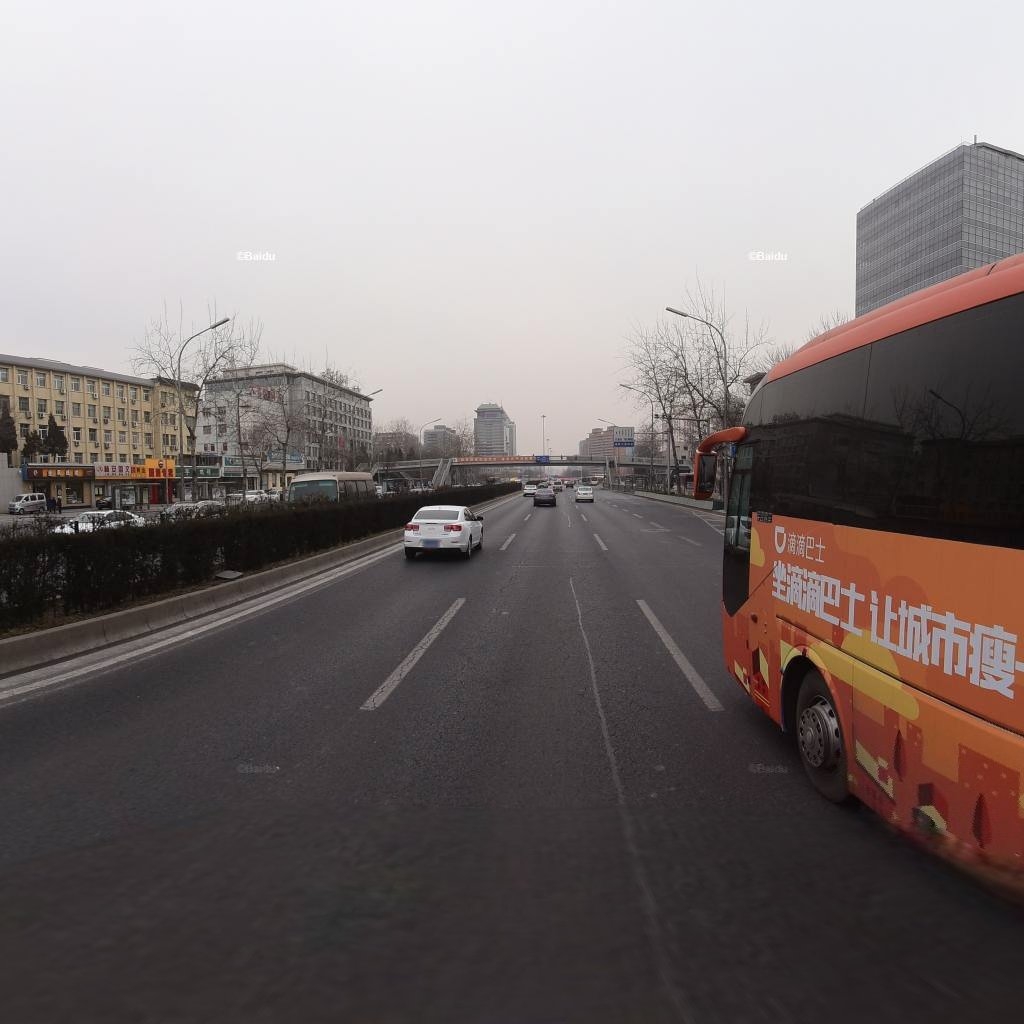
Region: Xicheng
Road damage annotations: longitudinal patch